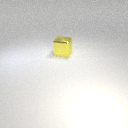
large yellow metal cube